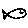
Label: fish